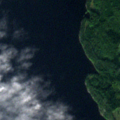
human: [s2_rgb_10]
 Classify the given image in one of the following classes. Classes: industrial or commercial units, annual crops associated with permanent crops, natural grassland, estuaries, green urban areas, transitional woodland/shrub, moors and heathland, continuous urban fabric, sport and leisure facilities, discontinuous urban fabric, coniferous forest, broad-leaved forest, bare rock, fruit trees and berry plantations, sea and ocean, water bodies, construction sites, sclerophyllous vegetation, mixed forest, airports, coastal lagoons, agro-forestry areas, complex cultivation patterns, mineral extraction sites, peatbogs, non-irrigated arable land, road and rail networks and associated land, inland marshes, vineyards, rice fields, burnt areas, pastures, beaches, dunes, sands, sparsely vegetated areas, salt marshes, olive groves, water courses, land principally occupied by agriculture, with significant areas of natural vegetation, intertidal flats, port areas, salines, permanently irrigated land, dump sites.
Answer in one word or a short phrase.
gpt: mixed forest, water bodies